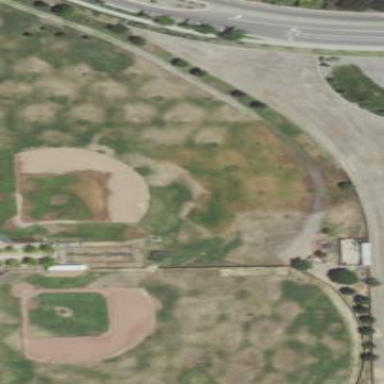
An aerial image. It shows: Baseball pitch for leisure and sports activities.